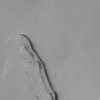
Label: not_dusty